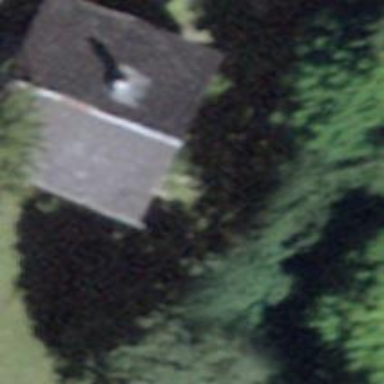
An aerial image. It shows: Cabin is depicted in the image.